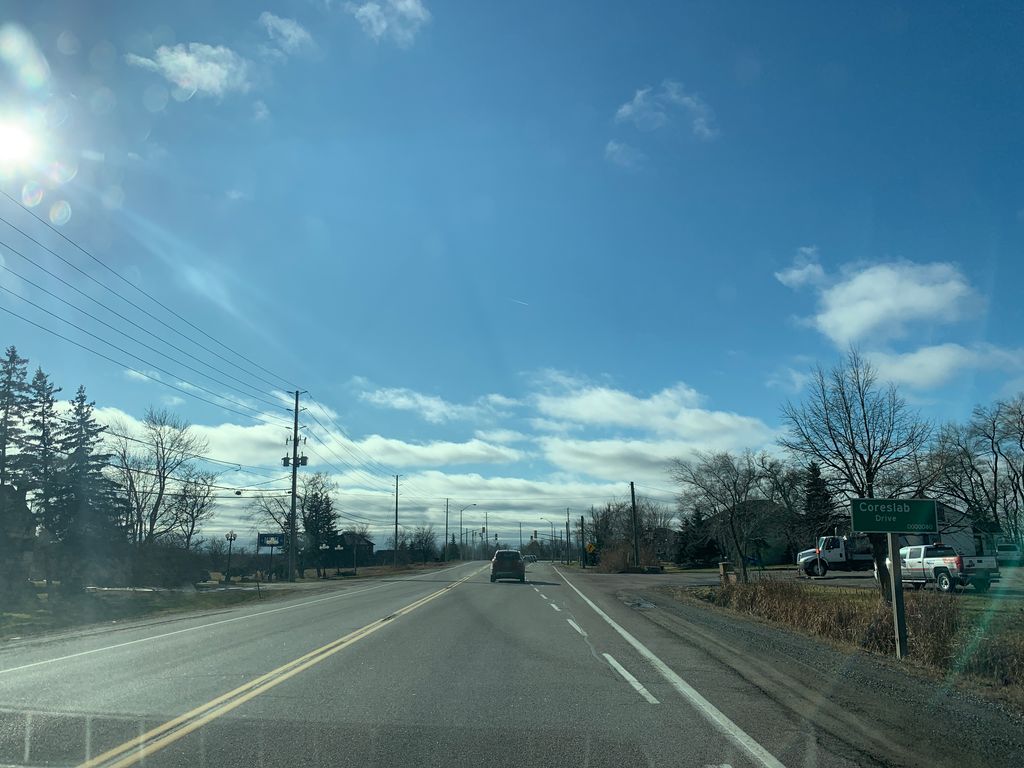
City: hamilton